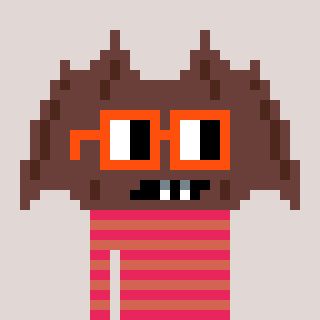
a pixel art character with square orange glasses, a bat-shaped head and a peachy-colored body on a warm background